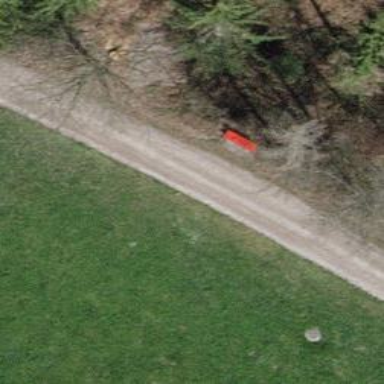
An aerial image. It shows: Red bench.